Question: According to the blog post here <URL> there should be an attribute for a column called "Key" which allows you to mark the primary key of an entity. However I cannot locate this in .Net 3.5 or .Net 4.0.
What have I missed? I've included the reference to EntityFramework.dll and I've checked all the attributes under 'System.ComponentModel.DataAnnotations' but I cannot locate it.

I have set my project to .Net 4.0 full (not client profile).
Any ideas?
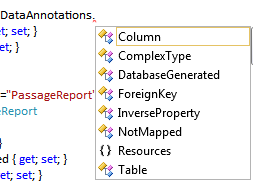
Answer: The <URL> is .NET 4 only and it is located in the 'System.ComponentModel.DataAnnotations' assembly so make sure you have referenced it.